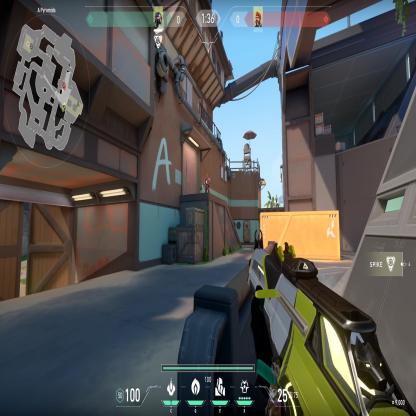
Label: enemy